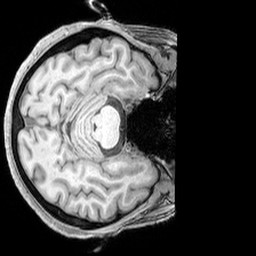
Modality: T1w
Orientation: axial
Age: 58
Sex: female
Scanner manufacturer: siemens
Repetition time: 2.3 s
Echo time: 0.00226 s